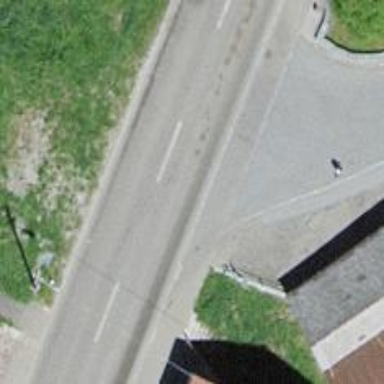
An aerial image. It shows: Asphalt sidewalk along the footway.